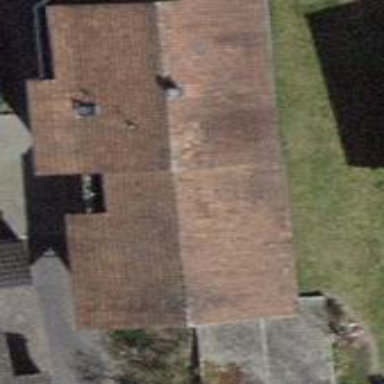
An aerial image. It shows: Building with tile roof.